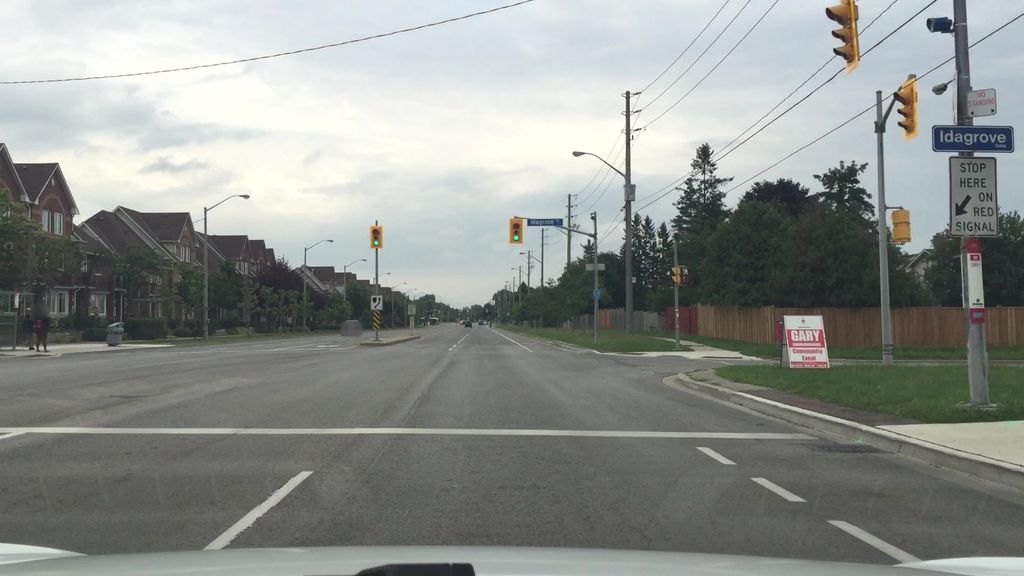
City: toronto